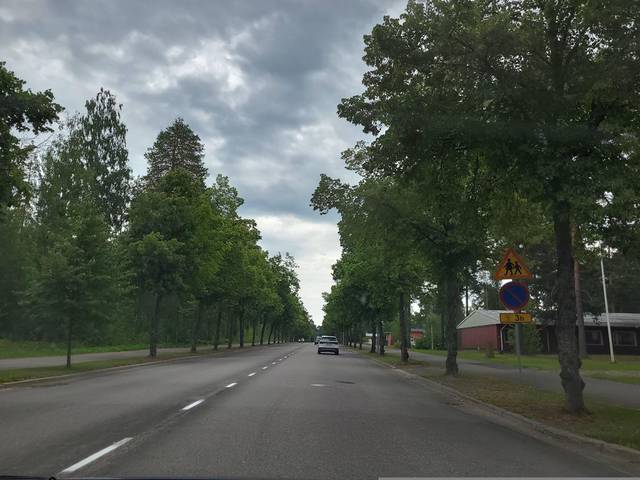
Region: Finland
Coordinates: 62.333, 27.882